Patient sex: M
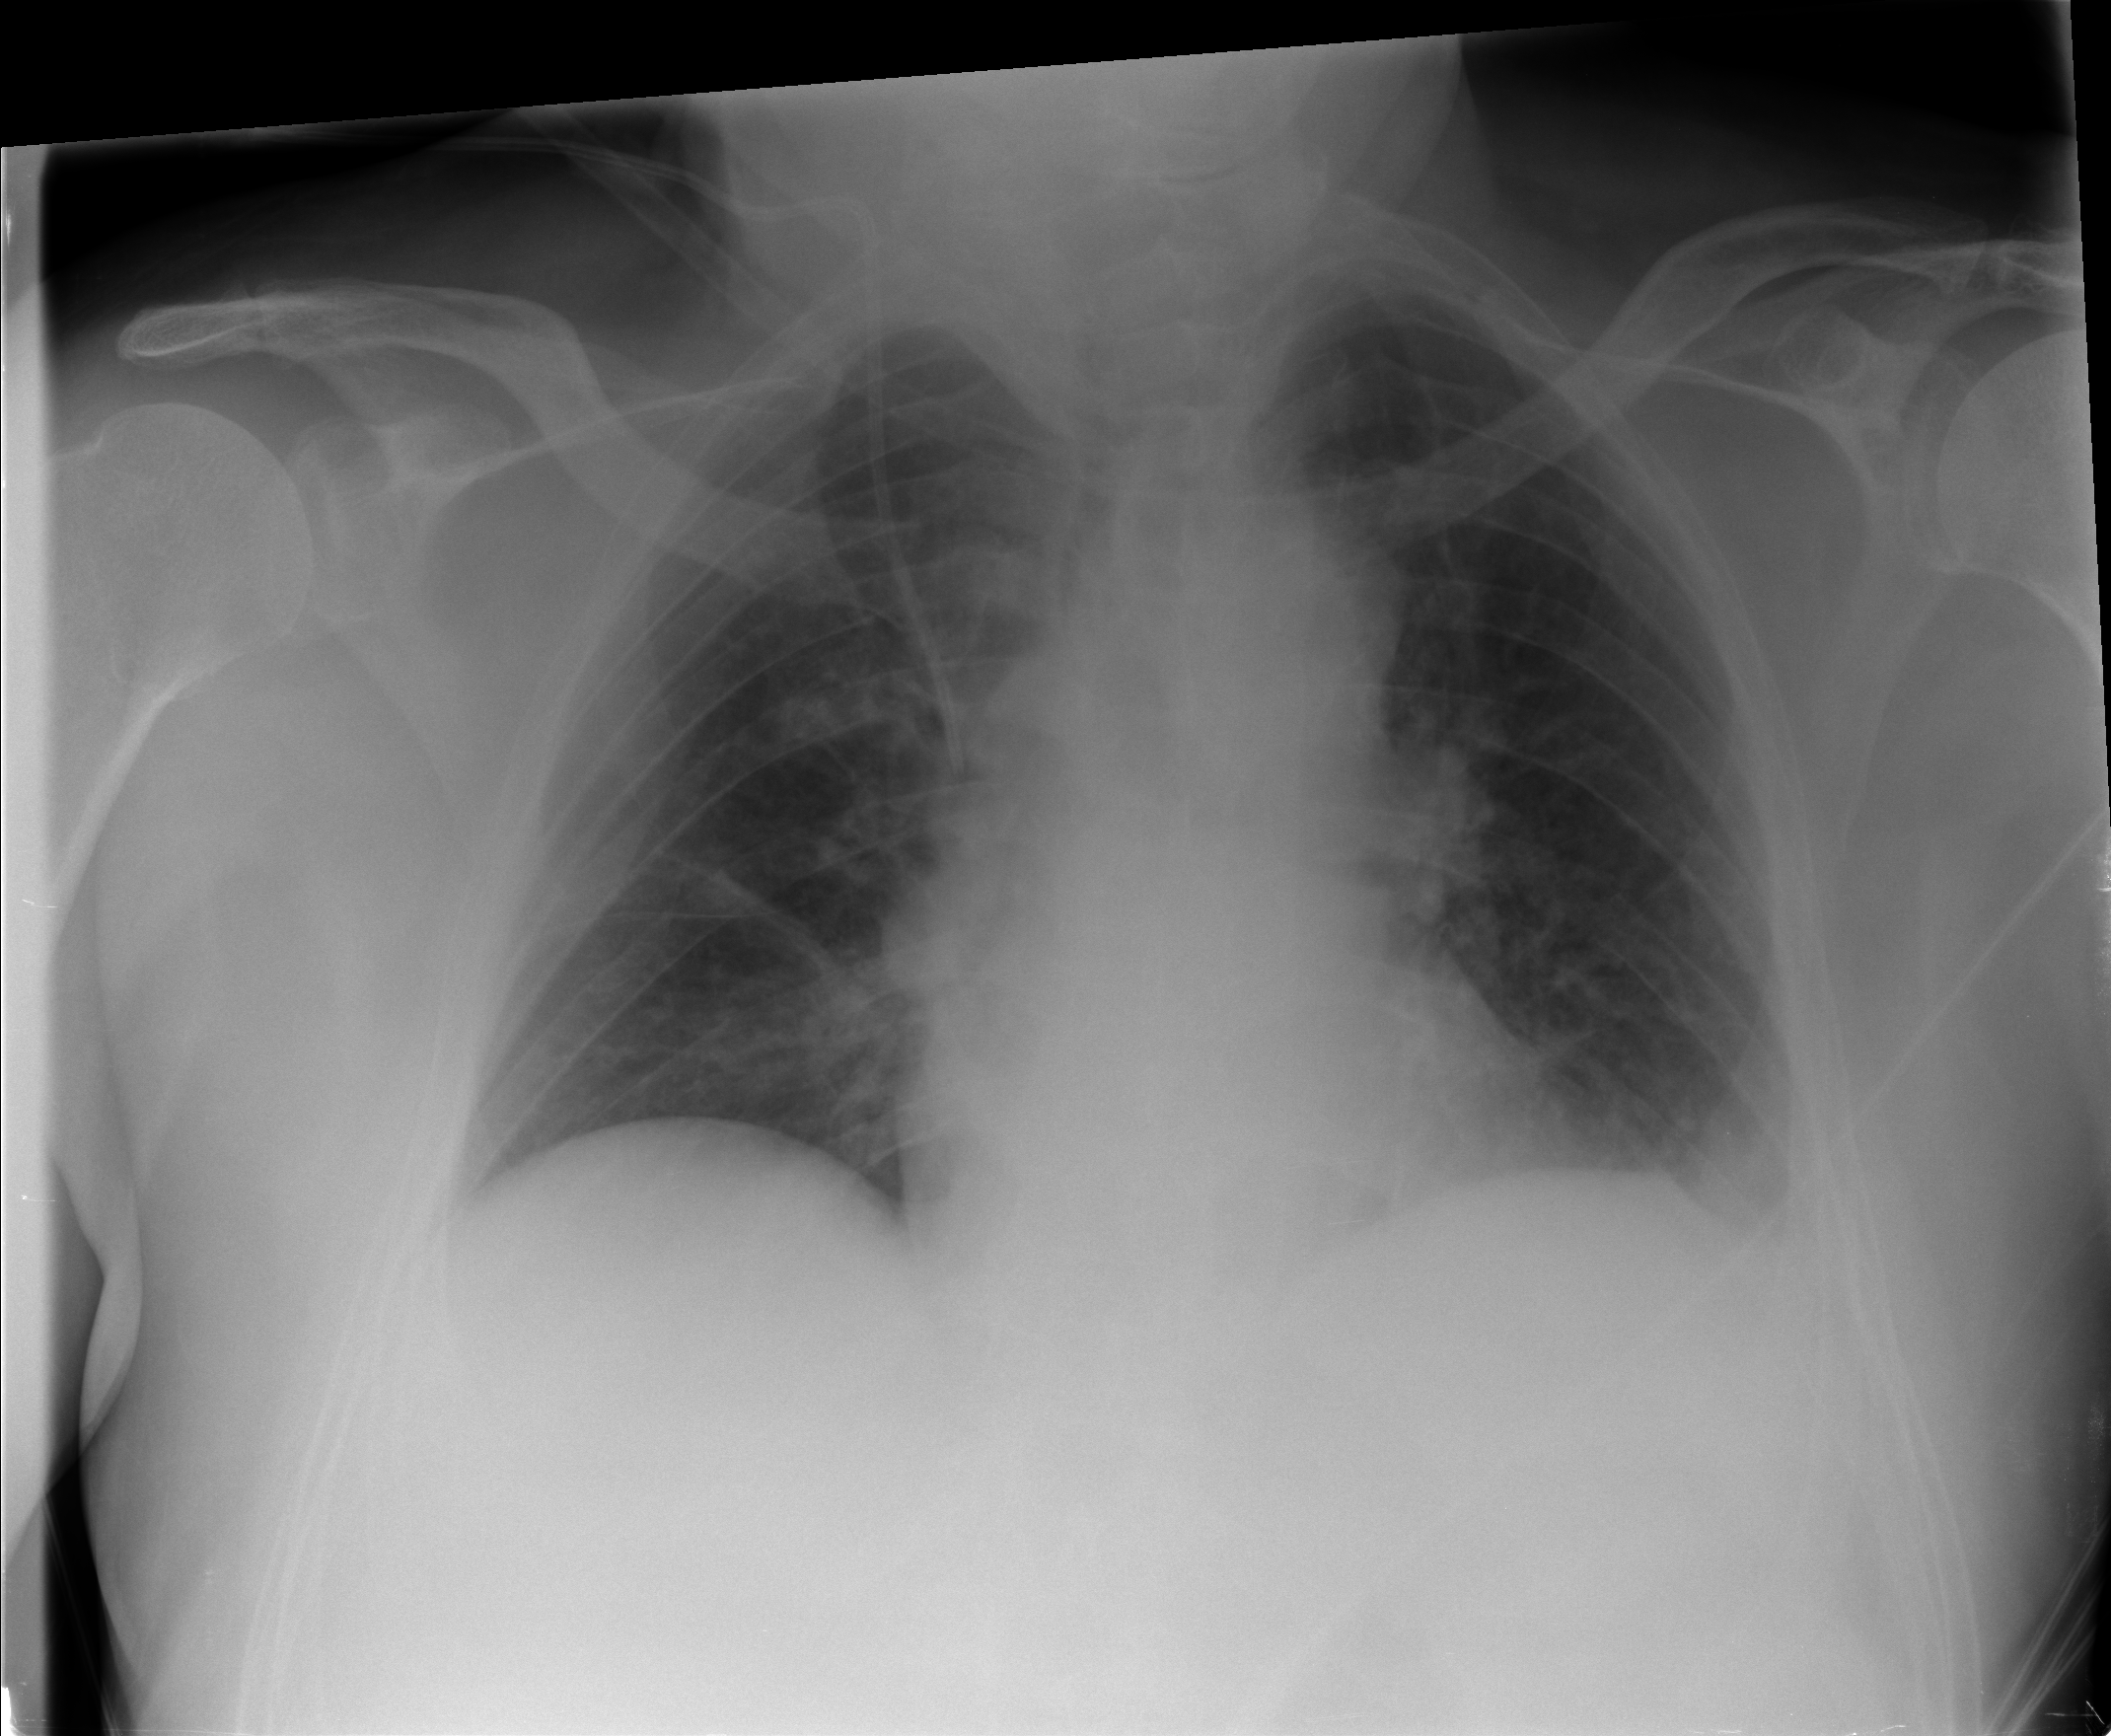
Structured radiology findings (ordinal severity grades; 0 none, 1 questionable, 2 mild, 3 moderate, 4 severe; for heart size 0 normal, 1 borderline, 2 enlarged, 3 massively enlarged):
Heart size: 0
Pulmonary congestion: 1
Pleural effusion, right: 0
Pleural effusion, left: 1
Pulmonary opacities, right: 0
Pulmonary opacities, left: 0
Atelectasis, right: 1
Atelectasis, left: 1